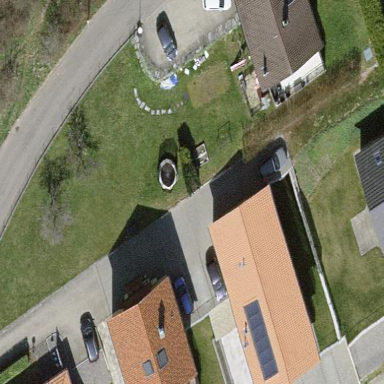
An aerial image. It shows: Residential garden.